Question: I want to add new custom tab like in image "Price - Size" for my custom product type only
I have try code from this <URL> but it show tab on all product type add/edit
my question is same as <URL> but want to do this using coding

'''
$installer = $this;
$installer->startSetup();
$installer->addAttribute('catalog_product', 'limits', array(
'group' => 'Price - Size',
'type' => 'varchar',
'frontend' => '',
'backend' => 'custproduct/entity_attribute_backend_limit',
'label' => 'Limit',
'input' => 'text',
'class' => '',
'source' => '',
'global' => Mage_Catalog_Model_Resource_Eav_Attribute::SCOPE_GLOBAL,
'visible' => true,
'required' => false,
'user_defined' => true,
'default' => '1',
'searchable' => false,
'filterable' => false,
'comparable' => false,
'visible_on_front' => true,
'unique' => false,
'apply_to' => My_Custproduct_Model_Product_Type::TYPE_CustomProduct_PRODUCT, //also try 'custproduct'
'is_configurable' => false
));
$installer->addAttributeGroup('catalog_product', 'Default','Price - Size', 40);
$installer->addAttributeToSet('catalog_product','Default', 'Price - Size', 'limits');
$fieldList = array('price','special_price','special_from_date','special_to_date',
'minimal_price','cost','tier_price','weight','tax_class_id');
foreach ($fieldList as $field) {
$applyTo = explode(',', $installer->getAttribute('catalog_product', $field, 'apply_to'));
if (!in_array('custproduct', $applyTo)) {
$applyTo[] = 'custproduct';
$installer->updateAttribute('catalog_product', $field, 'apply_to', join(',', $applyTo));
}
}
$installer->endSetup();
'''
attribute 'limits' is added but it show on all product type I need it only with my custom product type(custproduct) only.
just added 'limits' to '$fieldList' array
'''
$fieldList = array('price','special_price','special_from_date','special_to_date',
'minimal_price','cost','tier_price','weight','tax_class_id', 'limits');
'''
Thanks!!!
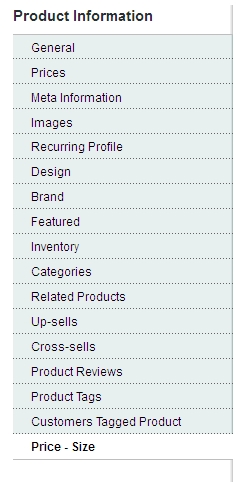
Answer: Magento is very flexible, so there are numerous ways how you can achieve the desired result. The only problem is to determine to do it, i.e. find the most reliable and effective way.
Two approaches can be suggested here. The choice depends on the technical details of the required functionality, which are not stated in the initial question:
1. The custom tab will contain only basic fields, used for entering data for a product
2. The custom tab will contain advanced fields, and/or javascript, and/or other custom HTML markup
Let's see the solution for both cases.
## #1. The tab will contain only basic fields, used for entering data for a product
In such a case it is enough to use Magento's attributes mechanism. It allows to create attributes (fields) for a product, apply them to certain product types only, and separate the fields into groups (tabs).
This is how a script may look like.
'''
<?php
/* @var $installer Mage_Catalog_Model_Resource_Setup */
$installer = $this;
// Add attribute
$allowedProductTypes = array(
Mage_Catalog_Model_Product_Type_Grouped::TYPE_CODE,
Mage_Downloadable_Model_Product_Type::TYPE_DOWNLOADABLE,
);
$installer->addAttribute(Mage_Catalog_Model_Product::ENTITY, 'attribute_for_tab', array(
'label' => 'Attribute For Tab',
'apply_to' => implode(',', $allowedProductTypes),
'type' => 'varchar',
'input' => 'text',
'default' => '',
'global' => Mage_Catalog_Model_Resource_Eav_Attribute::SCOPE_GLOBAL,
'user_defined' => true,
'visible' => true,
'required' => false,
'searchable' => false,
'filterable' => false,
'comparable' => false,
'visible_on_front' => false,
'unique' => false,
'is_configurable' => false
));
// Add group
$installer->addAttributeGroup(Mage_Catalog_Model_Product::ENTITY, 'Default', 'My Attribute Tab');
// Add attribute to set and group
$installer->addAttributeToSet(Mage_Catalog_Model_Product::ENTITY, 'Default', 'My Attribute Tab', 'attribute_for_tab');
'''
Feel free to <URL>
## #2. The custom tab will contain advanced fields, and/or javascript, and/or other custom HTML markup
In such a case the tab should be created as a usual Magento block. And injected into the Tabs renderer via layout.
Custom tab block
'''
<?php
class Zerkella_CustomTab_Block_Adminhtml_Catalog_Product_Edit_Tab_Custom
extends Mage_Adminhtml_Block_Widget implements Mage_Adminhtml_Block_Widget_Tab_Interface
{
/**
* Class constructor
*
*/
public function __construct()
{
parent::__construct();
$this->setTemplate('zerkella_customtab/catalog/product/edit/tab/custom.phtml');
}
/**
* Get tab label
*
* @return string
*/
public function getTabLabel()
{
return Mage::helper('zerkella_customtab')->__('My Custom Tab');
}
/**
* Get tab title
*
* @return string
*/
public function getTabTitle()
{
return Mage::helper('zerkella_customtab')->__('My Custom Tab');
}
/**
* Check if tab can be displayed
*
* @return boolean
*/
public function canShowTab()
{
$allowedProductTypes = array(
Mage_Catalog_Model_Product_Type_Grouped::TYPE_CODE,
Mage_Downloadable_Model_Product_Type::TYPE_DOWNLOADABLE,
);
$productType = $this->_getProduct()->getTypeId();
return in_array($productType, $allowedProductTypes);
}
/**
* Retrieve product
*
* @return Mage_Catalog_Model_Product
*/
protected function _getProduct()
{
return Mage::registry('current_product');
}
/**
* Check if tab is hidden
*
* @return boolean
*/
public function isHidden()
{
return false;
}
}
'''
The layout file
'''
<?xml version="1.0"?>
<layout>
<adminhtml_catalog_product_new>
<reference name="product_tabs">
<action method="addTab">
<name>my_custom_tab</name>
<block>zerkella_customtab/adminhtml_catalog_product_edit_tab_custom</block>
</action>
</reference>
</adminhtml_catalog_product_new>
<adminhtml_catalog_product_edit>
<reference name="product_tabs">
<action method="addTab">
<name>my_custom_tab</name>
<block>zerkella_customtab/adminhtml_catalog_product_edit_tab_custom</block>
</action>
</reference>
</adminhtml_catalog_product_edit>
</layout>
'''
if the product types, having custom tab, are fixed, then you can put them statically in the layout file, instead of checking them dynamically in block's 'canShowTab()' method.
Here is the layout file for such a sample case, when product types with custom tab are fixed and include Downloadable only,
'''
<?xml version="1.0"?>
<layout>
<adminhtml_catalog_product_downloadable>
<reference name="product_tabs">
<action method="addTab">
<name>my_custom_tab</name>
<block>zerkella_customtab/adminhtml_catalog_product_edit_tab_custom</block>
</action>
</reference>
</adminhtml_catalog_product_downloadable>
</layout>
'''
The rest is simple - everything you put into 'zerkella_customtab/catalog/product/edit/tab/custom.phtml' will be rendered in the tab.
You can <URL>
---
Also I would not recommend to use class rewrites to implement the task. The approaches, described above, cover all the developer's needs. There is no sense to utilize rewrites. While rewrites is a powerful feature, which allows to do anything in Magento, it has two restrictions:
- -
The proposed approaches follow a natural way of customizing product tabs in Magento, so it is better to choose one of them.
Good luck with your store :)